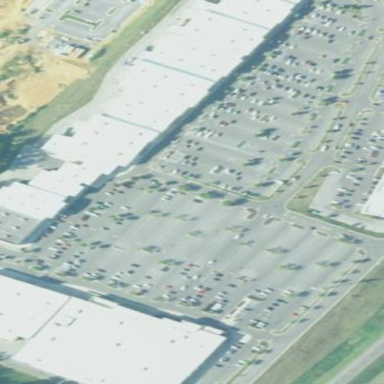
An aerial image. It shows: Retail area.